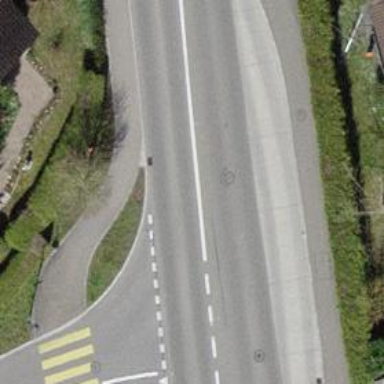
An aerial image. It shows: Bus stop with designated public transport stop position.